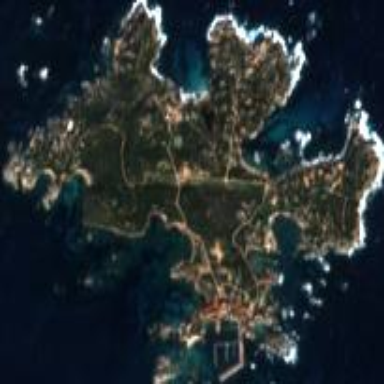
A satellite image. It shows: Island.